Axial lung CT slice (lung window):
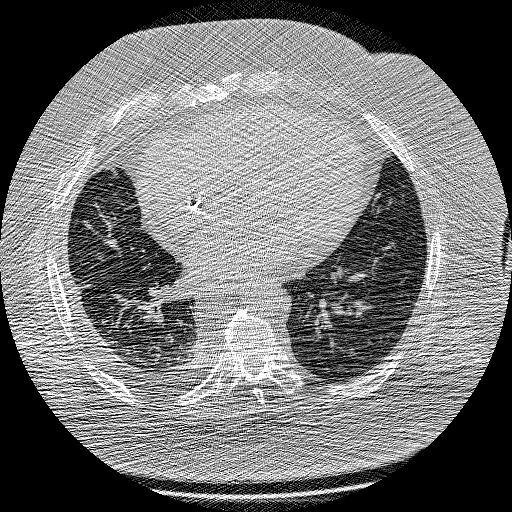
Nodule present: no